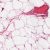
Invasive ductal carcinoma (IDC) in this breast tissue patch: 0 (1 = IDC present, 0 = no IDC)